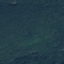
Label: Forest